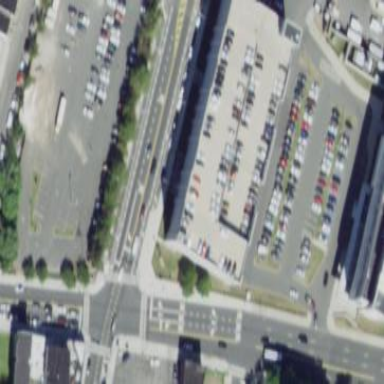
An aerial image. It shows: Multi-storey parking building.